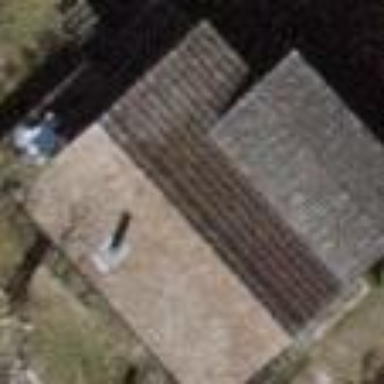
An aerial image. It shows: Simple and straightforward house.